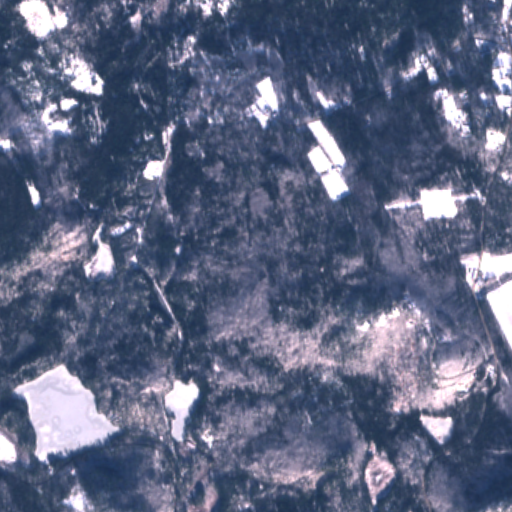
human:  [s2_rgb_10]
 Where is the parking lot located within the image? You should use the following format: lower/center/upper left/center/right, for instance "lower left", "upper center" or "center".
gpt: The parking lot is located in the lower right of the image.
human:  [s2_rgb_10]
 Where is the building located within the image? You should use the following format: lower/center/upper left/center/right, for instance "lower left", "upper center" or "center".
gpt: The building is located in the center right of the image.
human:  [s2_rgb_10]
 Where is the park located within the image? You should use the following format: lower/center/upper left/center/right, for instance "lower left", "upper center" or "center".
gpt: There is no park in the image.